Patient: sex F, age 26
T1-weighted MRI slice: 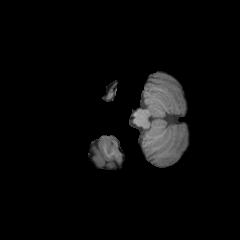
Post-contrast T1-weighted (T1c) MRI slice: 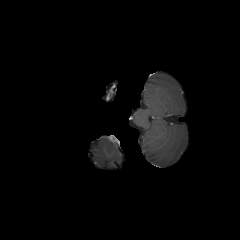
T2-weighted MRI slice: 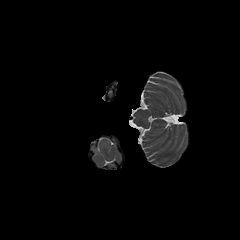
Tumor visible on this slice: no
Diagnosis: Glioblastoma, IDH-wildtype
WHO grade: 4